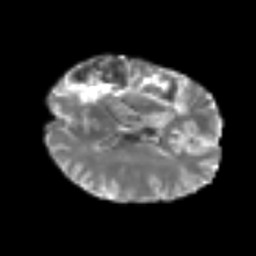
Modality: T2w
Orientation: axial
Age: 39
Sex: female
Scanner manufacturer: siemens
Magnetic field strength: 3 T
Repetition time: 6.1 s
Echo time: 0.101 s